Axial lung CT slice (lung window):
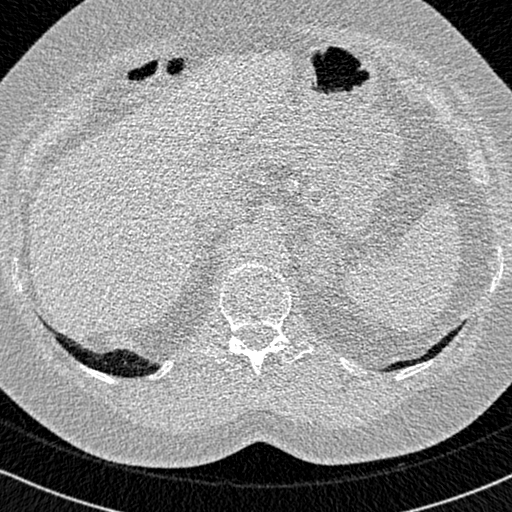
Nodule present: no